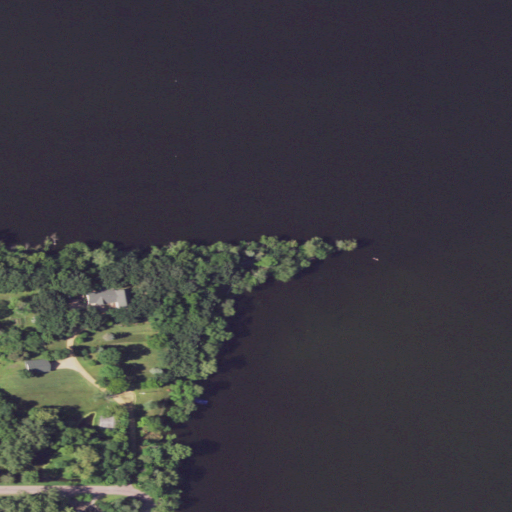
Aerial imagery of cape in Minnesota named Willow Point containing open water, pasture, open development, deciduous forest, herbaceous wetlands, medium intensity development, and low intensity development